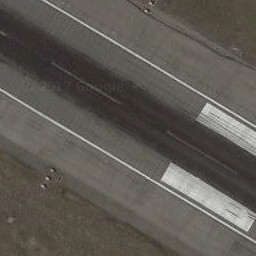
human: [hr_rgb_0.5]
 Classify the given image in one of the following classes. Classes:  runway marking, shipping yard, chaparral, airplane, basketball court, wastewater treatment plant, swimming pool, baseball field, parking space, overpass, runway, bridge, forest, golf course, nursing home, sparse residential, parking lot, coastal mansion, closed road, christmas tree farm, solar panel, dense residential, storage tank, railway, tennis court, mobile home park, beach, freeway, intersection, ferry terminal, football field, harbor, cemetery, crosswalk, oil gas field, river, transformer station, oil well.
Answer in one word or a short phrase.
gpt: runway